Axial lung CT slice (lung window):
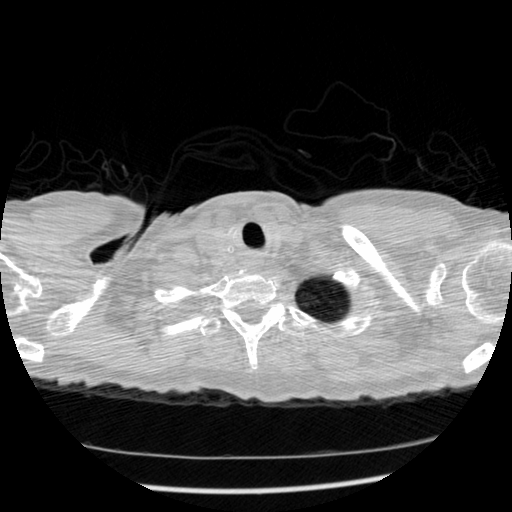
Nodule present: no